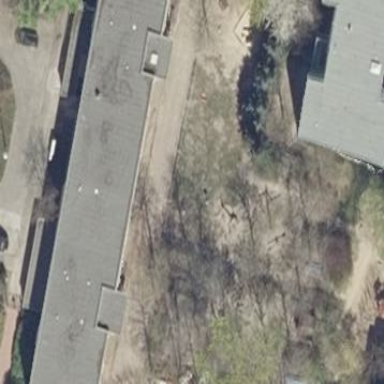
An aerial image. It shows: Flat-roofed kindergarten building.